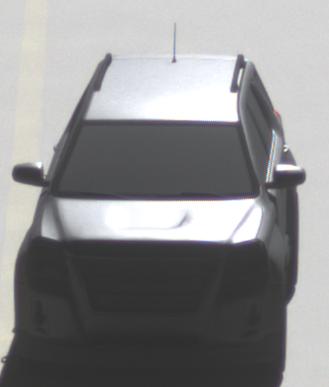
Make: GMC
Model: Terrain
Detailed model: Gen. 1
Model produced from: 2009
Model produced until: 2017
Doors: 5
Color: gray
Road condition: dry road
Daytime: midday
Contrast: high contrast